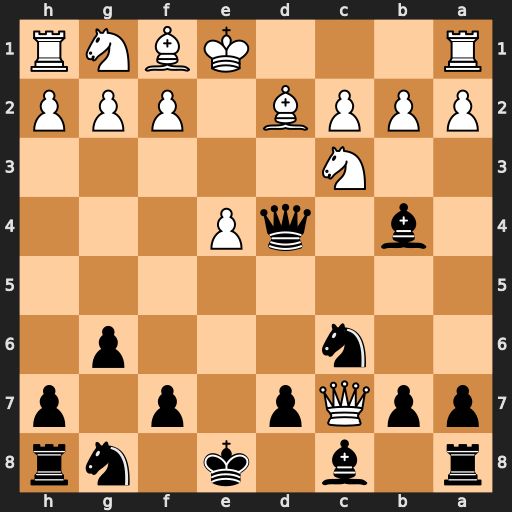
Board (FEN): r1b1k1nr/ppQp1p1p/2n3p1/8/1b1qP3/2N5/PPPB1PPP/R3KBNR
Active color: b
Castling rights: KQkq
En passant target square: -
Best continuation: Bd6 Qxd6 Qxd6